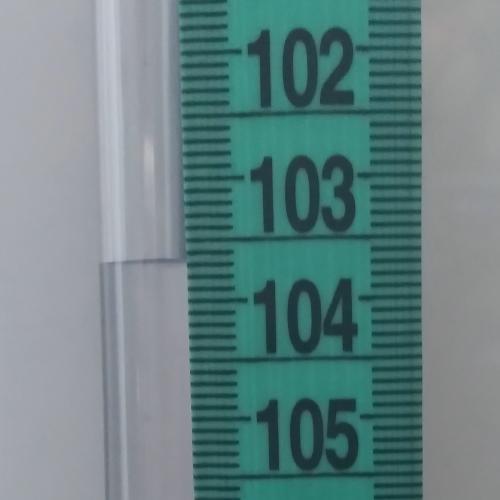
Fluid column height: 103.7 cm